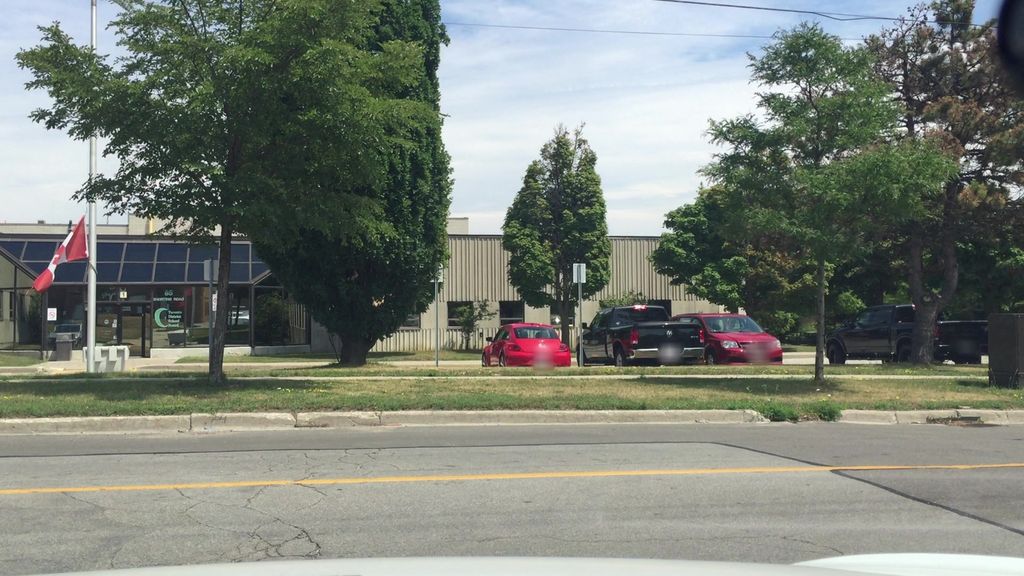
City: toronto